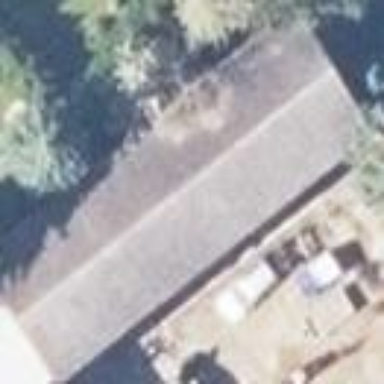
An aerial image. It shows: Gabled building.